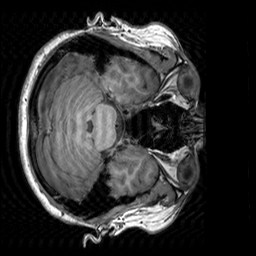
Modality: T1w
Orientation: axial
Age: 30
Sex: male
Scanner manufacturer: siemens
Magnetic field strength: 3 T
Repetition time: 2.3 s
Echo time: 0.00303 s